Question: I have been working with git flow a while and now it is time to finish the first release v1.0.0. I am using SourceTree on Windows for that.
When I wanted to finish the release it I got this error:
'''
sh.exe C:\Users\xy\AppData\Local\Atlassian\SourceTree\gitflow_local\gitflow\git-flow release finish -f C:\Users\xy\AppData\Local\Temp\2ffrpxef.20z v1.0.0
Switched to branch 'master'
error: unable to create file component/admin/config.xml (Permission denied)
There were merge conflicts.
Completed with errors, see above.
'''
I have no idea why this error is occuring as there should not be any file permission issues as that never happened before when working in the feature branch.
After the above failed I had basically all my changes from develop in relation to master in my working copy. I have simply dashed all those changes and removed new files and so on. No there are no conflicts present. So I am again ready to finish my release.
Currently develop and the release are on the same stage and of course a lot of commits ahead of master:
How can I finish my release without running into this issue?
Is there some way to force the current develop/release stage upon master? Basically all the development commits should be applied onto the master branch - so all merge conflicts when they appear I'd like to solve with the development branch version. Is that possible?
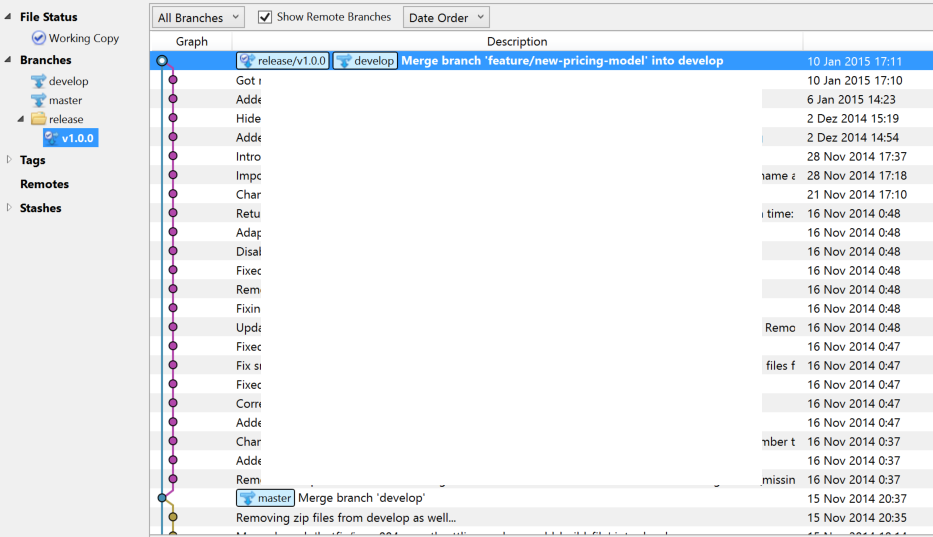
Answer: I found someone that could help me with the issue and he had the idea that is was related to some other process locking the file.
To verify this I copied my repository somewhere else, opened it with SourceTree and I was able to do the release finish without an issue.
Hence I guess it is related to the file being locked from something.
Although I had suspected my IDE (PHPStorm), I could not pinpoint it as I closed it and then still had the file permission problem.
Maybe it is Dropbox (the whole repository is in there), who knows. But now I know at least a work around.